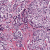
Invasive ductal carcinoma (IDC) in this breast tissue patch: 1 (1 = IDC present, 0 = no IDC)